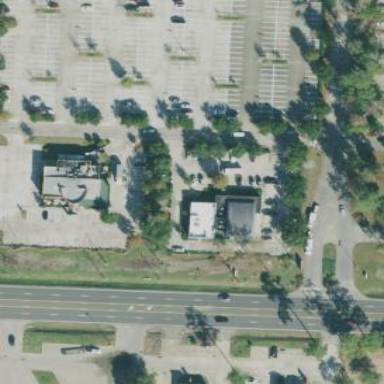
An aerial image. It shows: Parking area.